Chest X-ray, AP view. Patient: 54 years old, sex F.
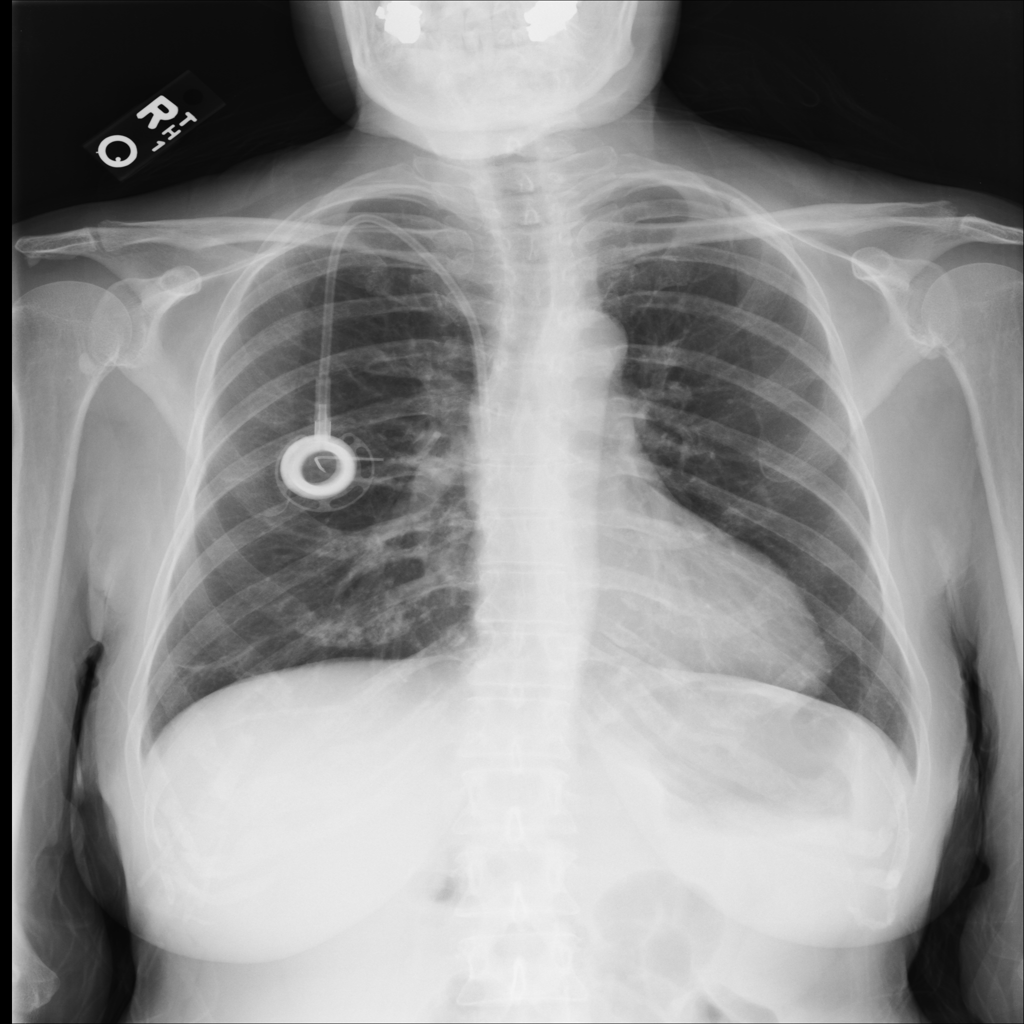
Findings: No Finding